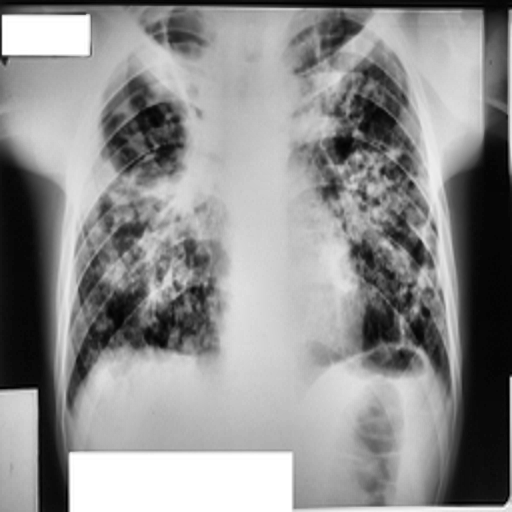
Finding: TUBERCULOSIS